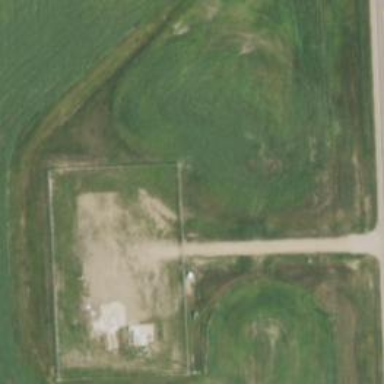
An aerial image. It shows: Military bunker within fenced area.